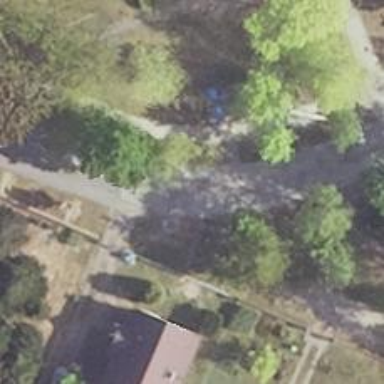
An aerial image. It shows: Residential road with asphalt surface and sidewalk on the left.